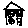
Label: house